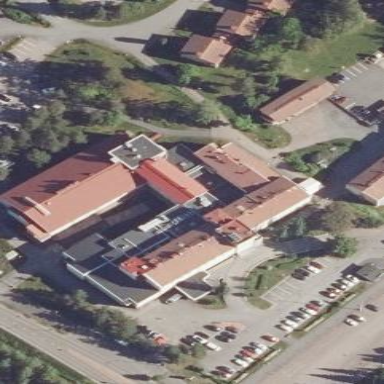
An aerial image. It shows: Hospital building.